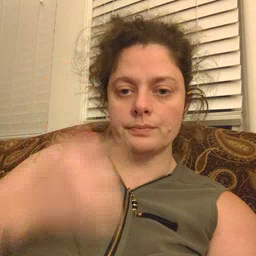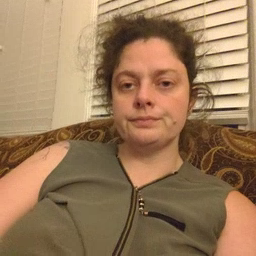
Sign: why